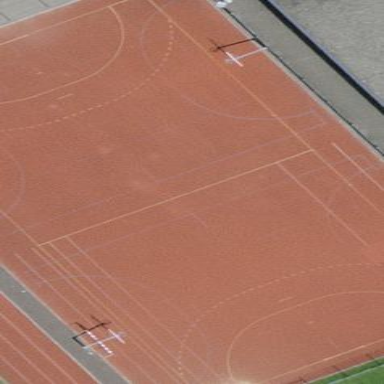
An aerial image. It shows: Multi-sport pitch with tartan surface for leisure activities.